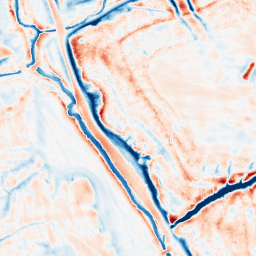
Category: edge_preserving
Decomposition family: bilateral
Decomposition parameters: d: 21
sigma_color: 75
sigma_space: 150
Upsampling method: sinc_blackman
Upsampling parameters: scale: 2
kernel_size: 16
Upsampling scale: 2